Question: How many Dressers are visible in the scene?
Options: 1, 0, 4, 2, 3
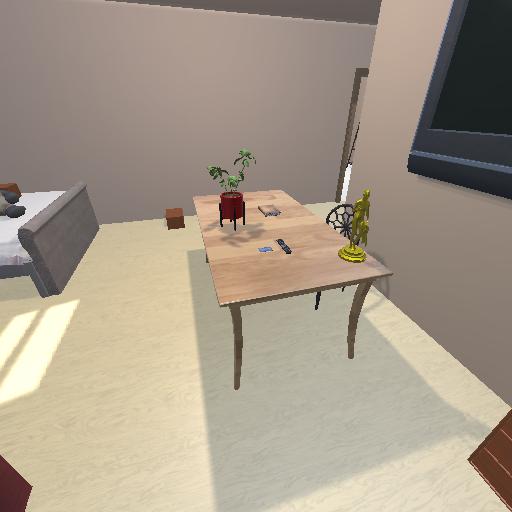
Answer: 1